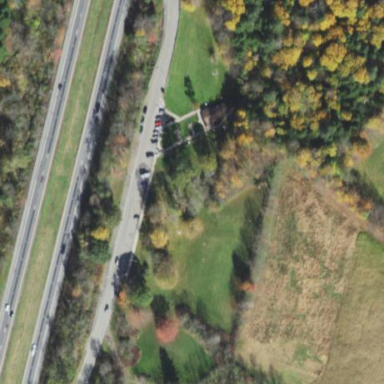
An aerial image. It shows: Rest area on the road.